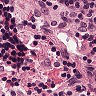
Metastatic tissue present: no